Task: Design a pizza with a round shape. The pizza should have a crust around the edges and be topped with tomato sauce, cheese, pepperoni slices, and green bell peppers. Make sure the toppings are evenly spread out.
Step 83:
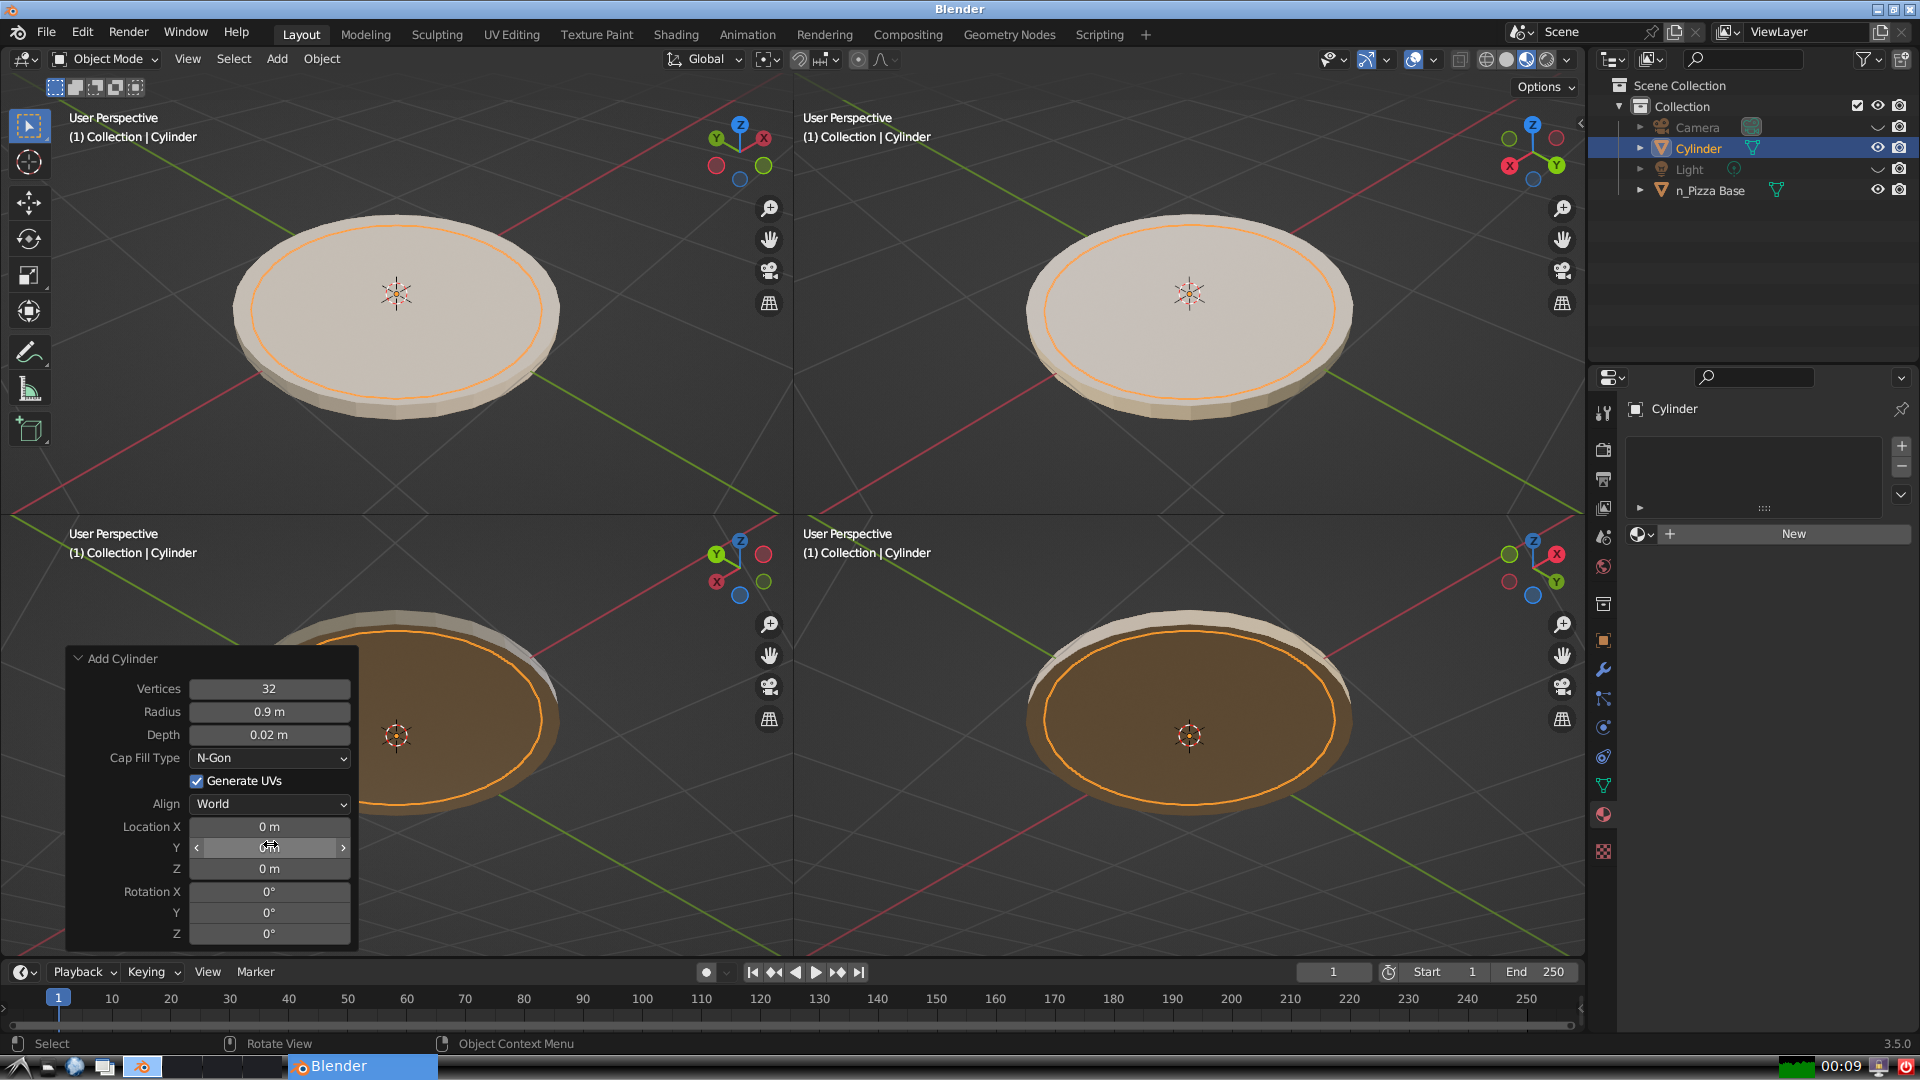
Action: click: no